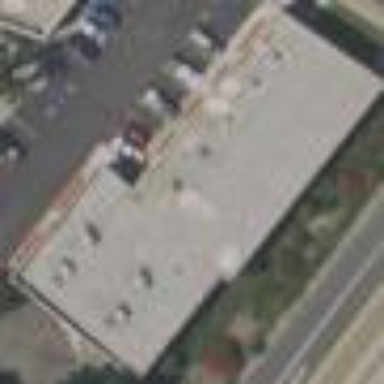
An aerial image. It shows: Retail building.